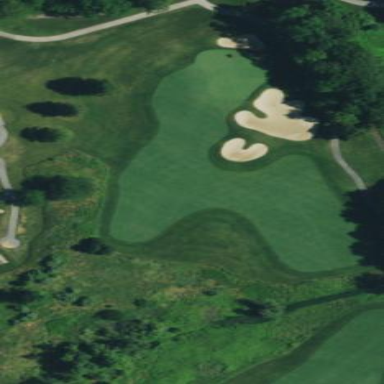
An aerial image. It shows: Rough grassy area used for golf.